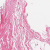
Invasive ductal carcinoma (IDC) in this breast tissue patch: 0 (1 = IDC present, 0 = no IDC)